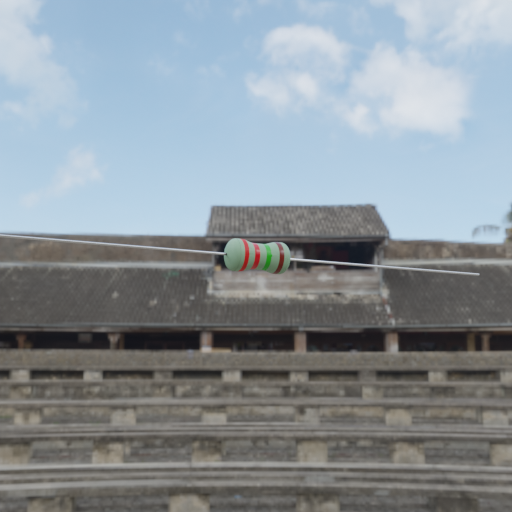
Resistor colour bands (in order): red, red, green, brown